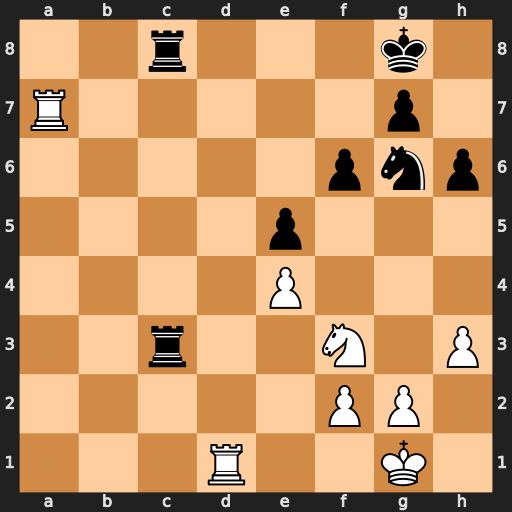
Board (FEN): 2r3k1/R5p1/5pnp/4p3/4P3/2r2N1P/5PP1/3R2K1
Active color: w
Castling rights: -
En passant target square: -
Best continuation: Rdd7 Kh8 Rxg7